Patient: sex M, age 55
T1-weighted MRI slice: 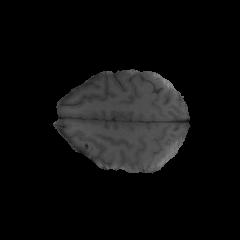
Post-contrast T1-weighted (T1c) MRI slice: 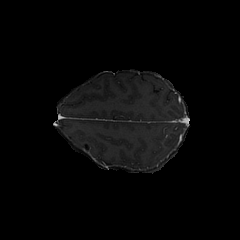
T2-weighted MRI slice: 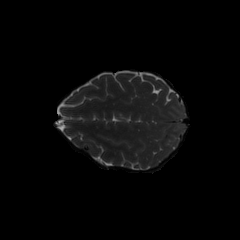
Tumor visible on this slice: no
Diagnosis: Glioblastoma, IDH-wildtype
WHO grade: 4